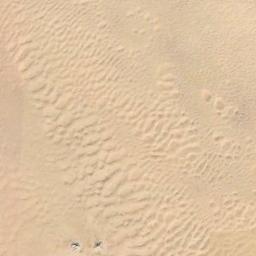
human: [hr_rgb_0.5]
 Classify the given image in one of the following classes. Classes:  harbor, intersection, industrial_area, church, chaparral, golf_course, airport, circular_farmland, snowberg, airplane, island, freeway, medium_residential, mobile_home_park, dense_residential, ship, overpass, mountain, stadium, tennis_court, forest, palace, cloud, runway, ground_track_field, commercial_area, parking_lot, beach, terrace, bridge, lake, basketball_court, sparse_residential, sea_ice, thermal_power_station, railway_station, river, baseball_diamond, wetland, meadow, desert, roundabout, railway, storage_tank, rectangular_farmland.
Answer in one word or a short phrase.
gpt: desert